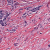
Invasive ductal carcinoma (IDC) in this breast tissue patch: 0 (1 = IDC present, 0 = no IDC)